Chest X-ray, AP view. Patient: 54 years old, sex F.
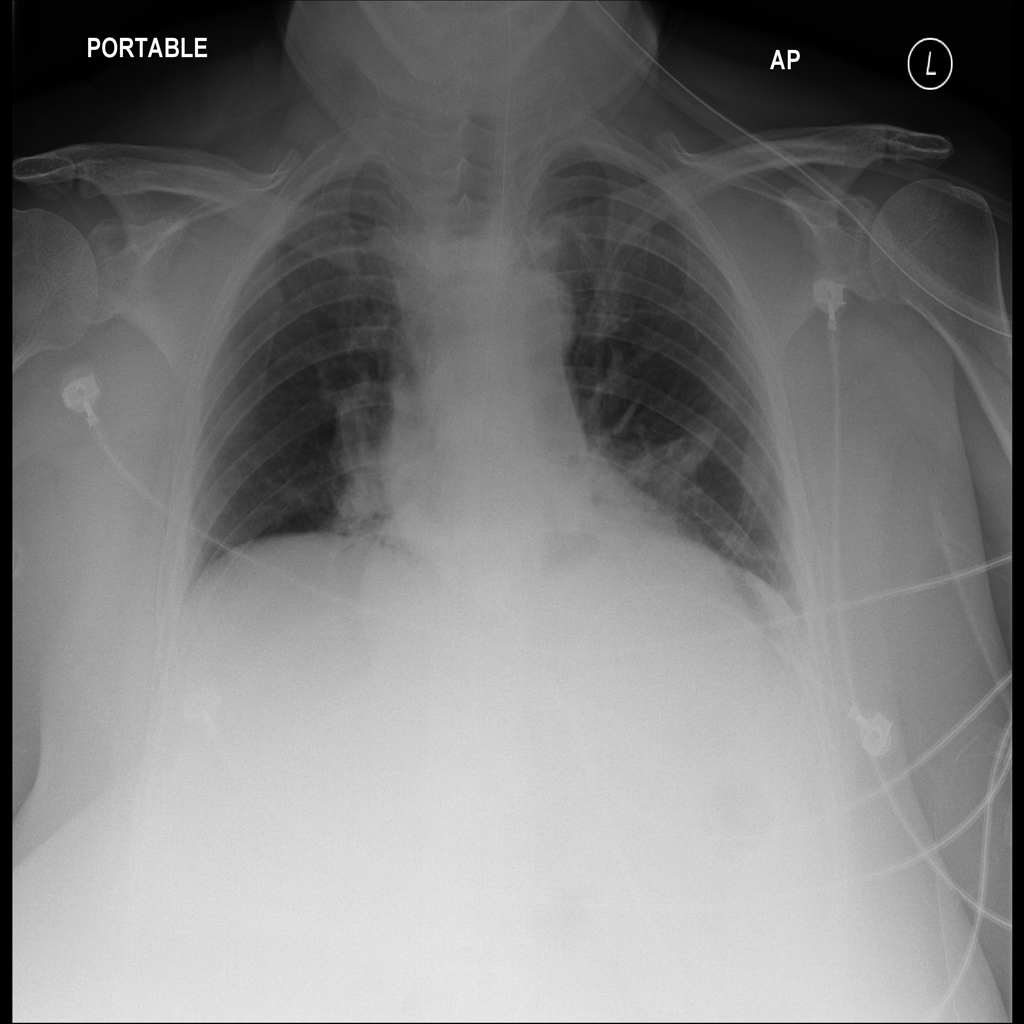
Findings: Atelectasis, Infiltration